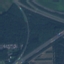
Land use / land cover class: Highway